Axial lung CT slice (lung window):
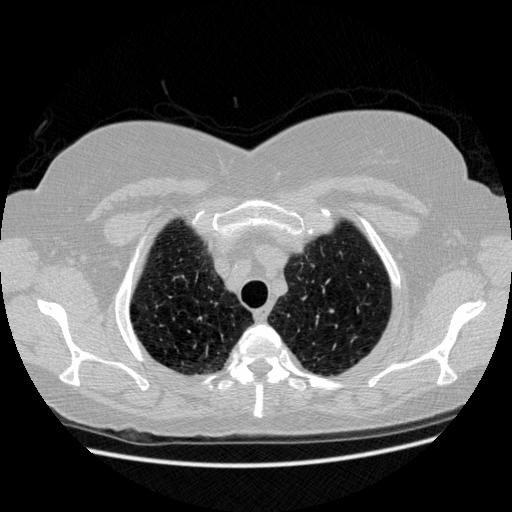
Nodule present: no